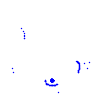
Particle: kaon